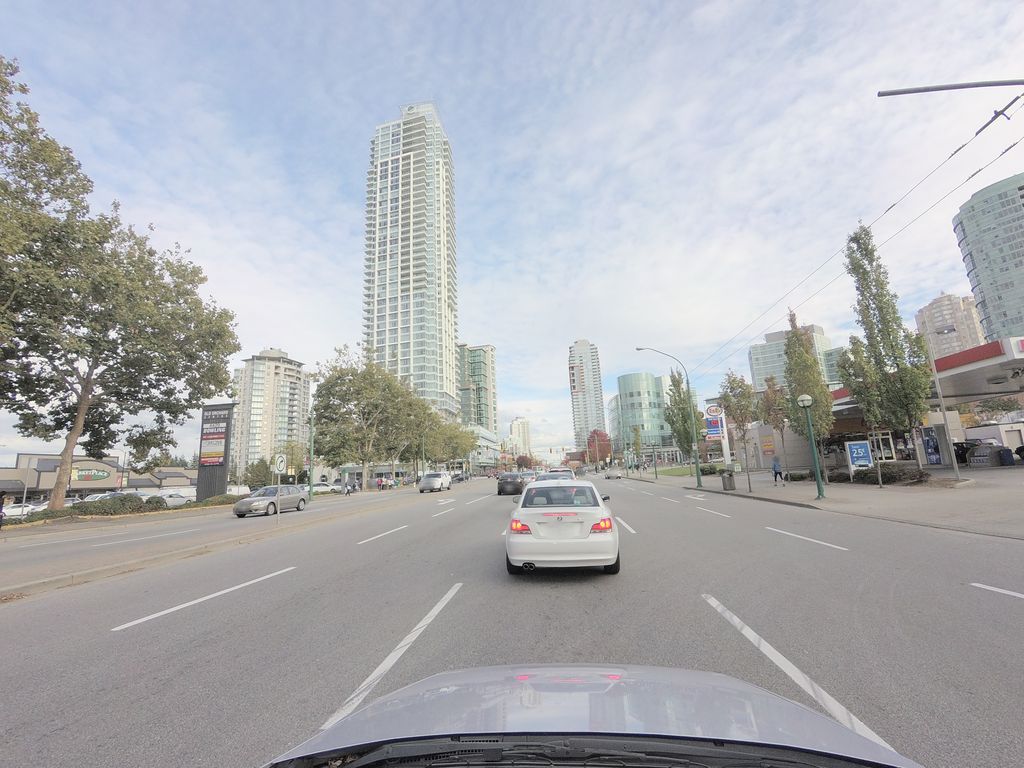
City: vancouver